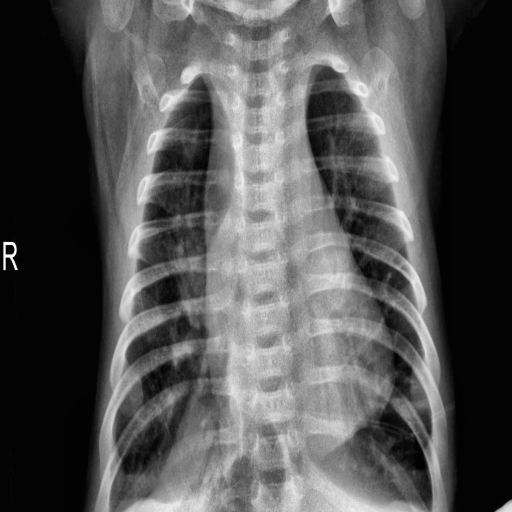
Finding: PNEUMONIA